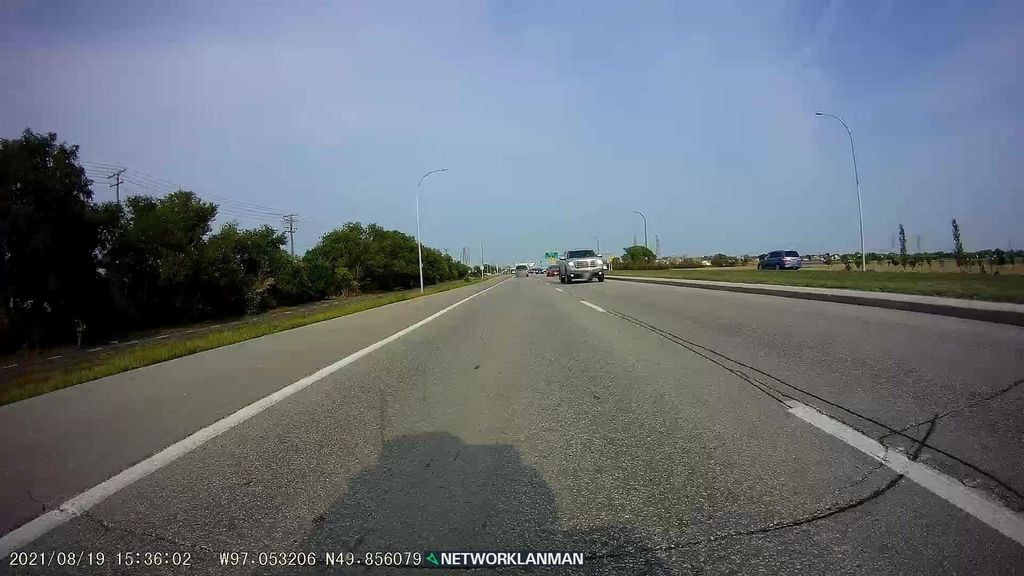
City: winnipeg